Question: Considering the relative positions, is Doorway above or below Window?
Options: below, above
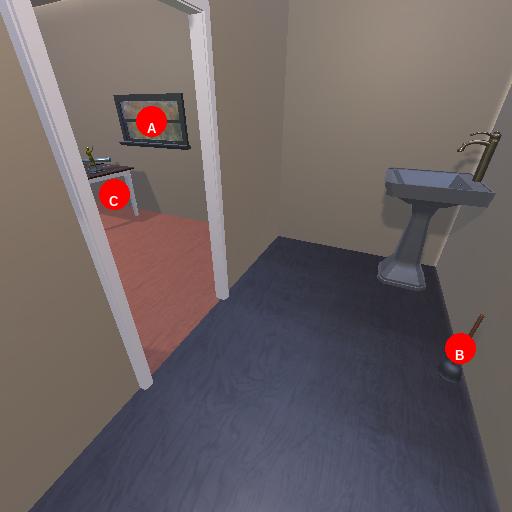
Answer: below